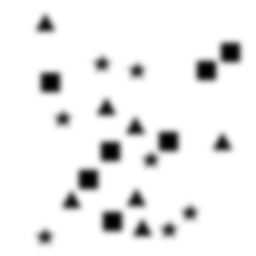
Squares: 7
Triangles: 7
Stars: 7
Total shapes: 21